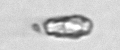
Label: detritus_transparent